Here is the wavelet time-frequency representation (scalogram) of a rolling-element bearing's vibration measurement. Diagnose the bearing from this image, choosing from: normal, inner_race, outer_race, ball.
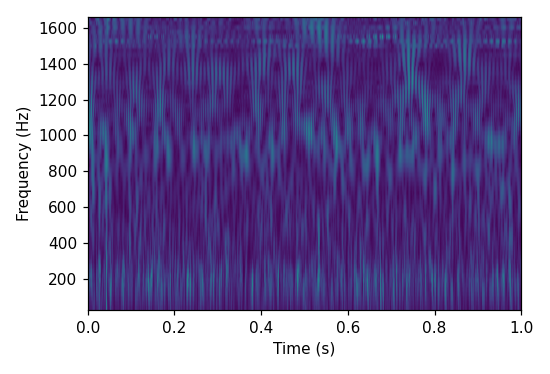
Answer: inner_race